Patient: sex M, age 78
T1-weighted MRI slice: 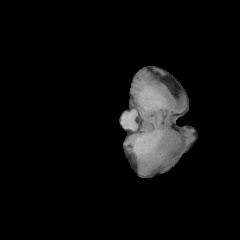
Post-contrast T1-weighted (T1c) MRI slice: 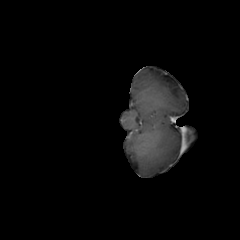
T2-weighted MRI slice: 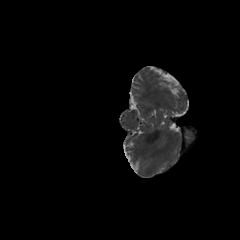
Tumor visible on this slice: no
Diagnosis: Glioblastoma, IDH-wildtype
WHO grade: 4